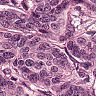
Metastatic tissue present: yes